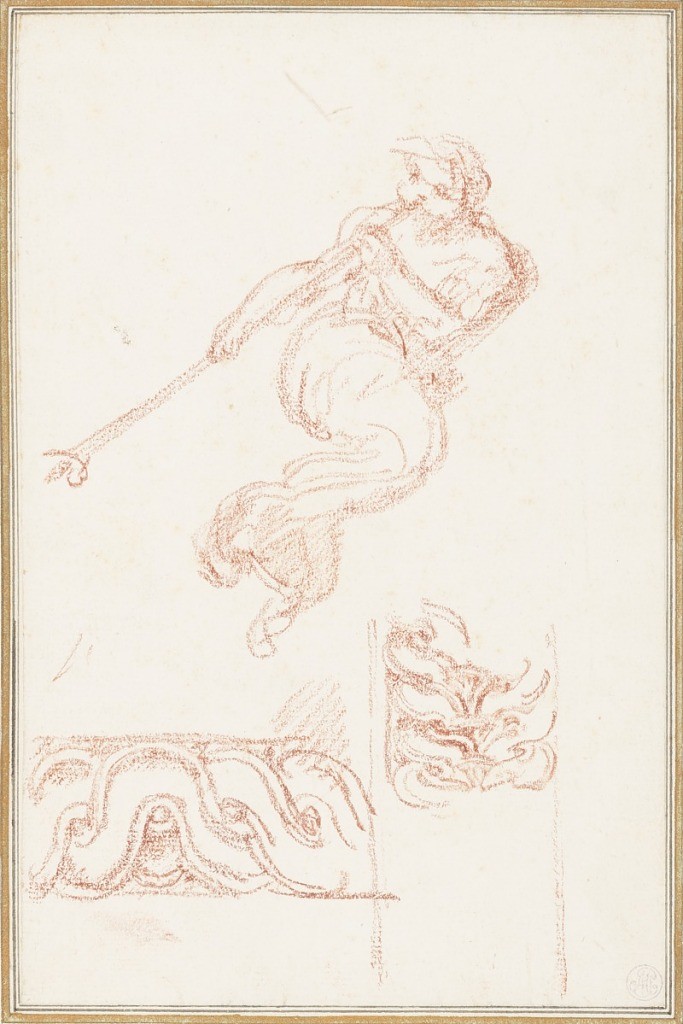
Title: Detail from Last Judgment
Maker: Jean-Robert Ango, French, active in Rome 1759 –1770, d. 1773
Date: ca. 1759–70
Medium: Red chalk on paper
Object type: Drawing
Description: Angel sounding a trumpet, based on figure from The Last Judgment by Michelangelo. Accompanied by sketches of border patterns.